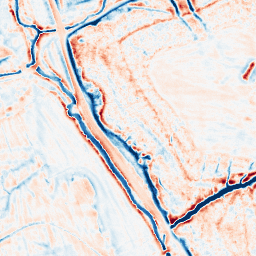
Category: edge_preserving
Decomposition family: bilateral
Decomposition parameters: d: 15
sigma_color: 100
sigma_space: 50
Upsampling method: sinc_hamming
Upsampling parameters: scale: 2
kernel_size: 8
Upsampling scale: 2